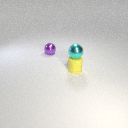
small yellow rubber cylinder below small cyan metal sphere